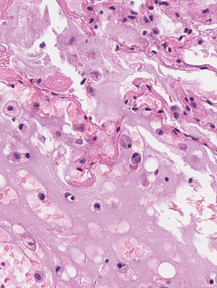
Tumor epithelial tissue: no
Tumor-associated stroma tissue: no
Normal tissue: yes